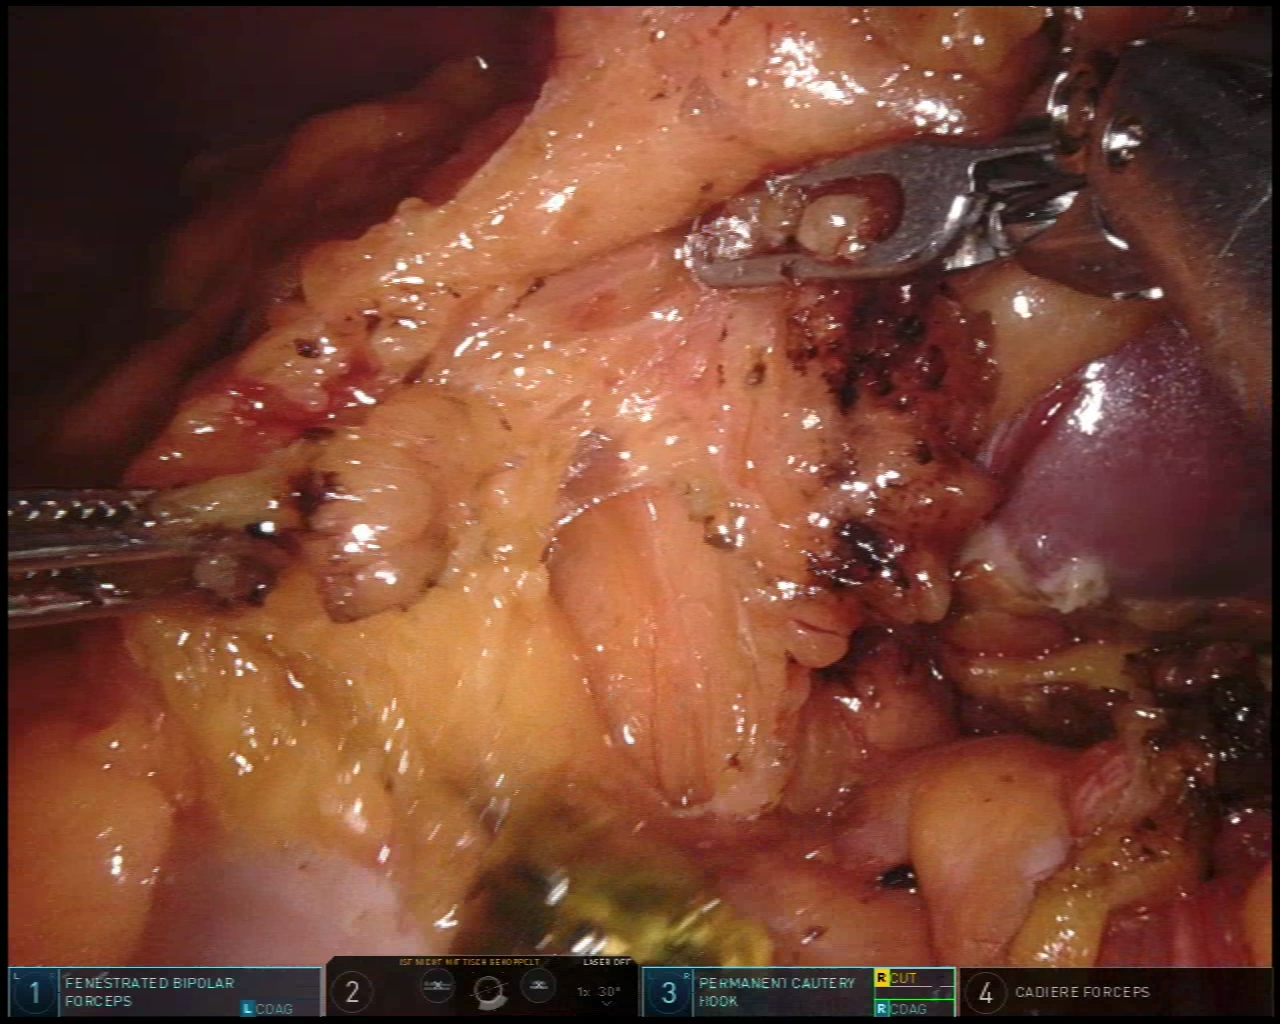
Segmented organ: spleen
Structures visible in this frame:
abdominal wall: yes
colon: yes
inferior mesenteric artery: no
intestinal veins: no
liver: no
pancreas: no
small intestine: no
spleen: yes
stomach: no
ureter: no
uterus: no
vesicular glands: no